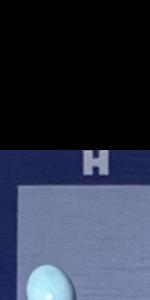
Label: Empty